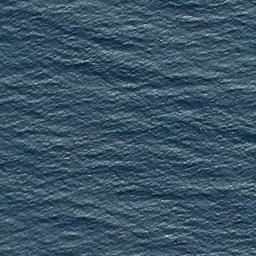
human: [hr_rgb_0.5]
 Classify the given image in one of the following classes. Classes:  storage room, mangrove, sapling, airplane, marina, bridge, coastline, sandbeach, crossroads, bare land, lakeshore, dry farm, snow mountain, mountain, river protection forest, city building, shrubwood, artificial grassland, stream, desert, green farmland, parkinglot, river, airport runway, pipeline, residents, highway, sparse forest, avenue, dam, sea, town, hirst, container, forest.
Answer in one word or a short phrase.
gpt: sea